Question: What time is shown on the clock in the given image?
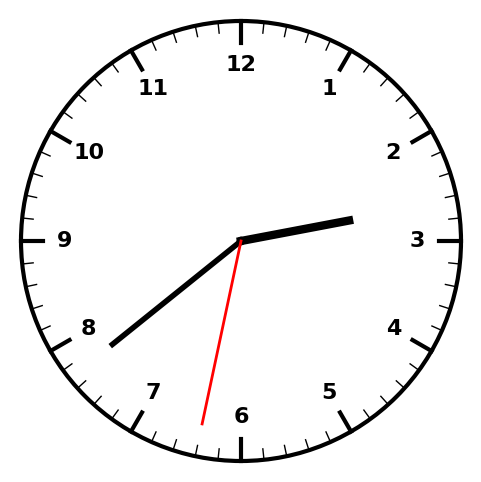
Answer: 02:38:32